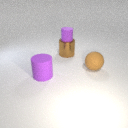
large brown metal cylinder to the left of large brown rubber sphere